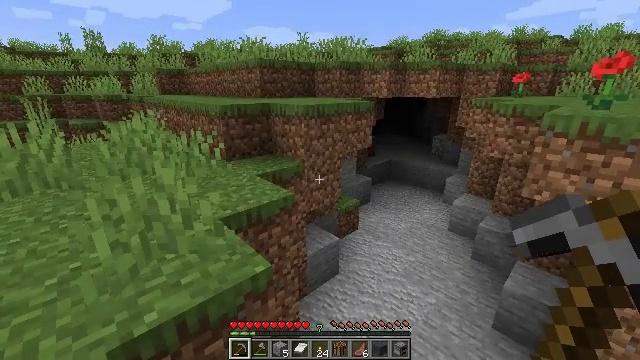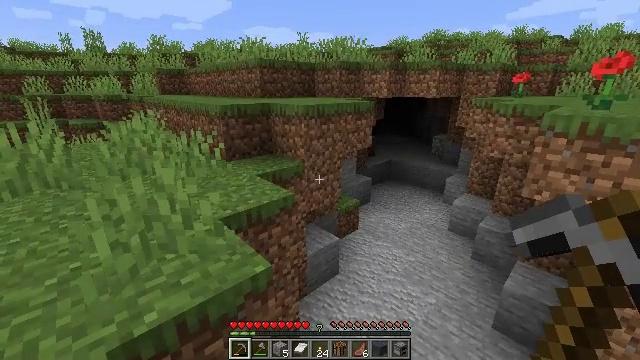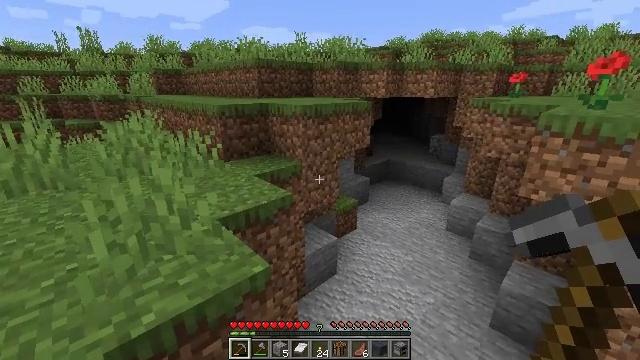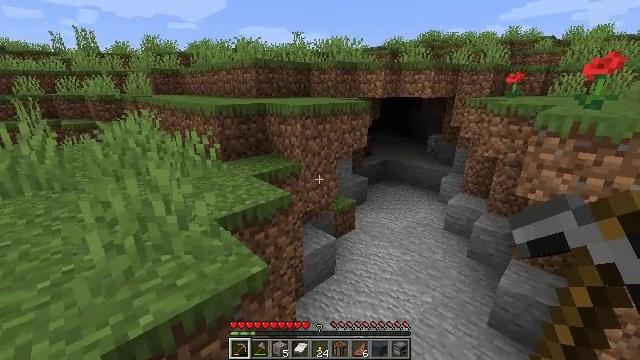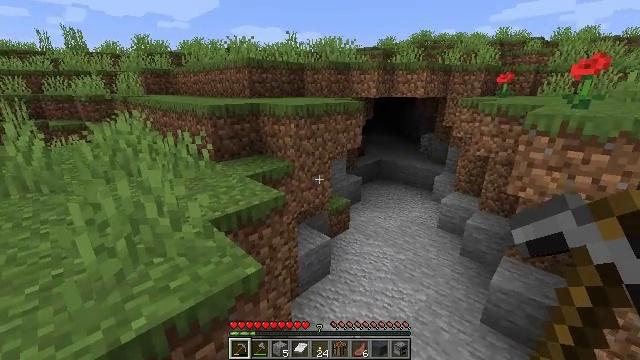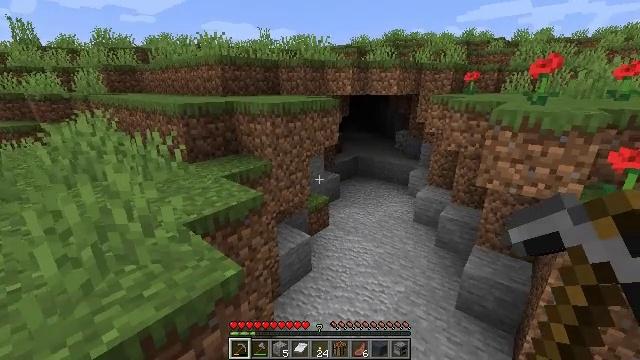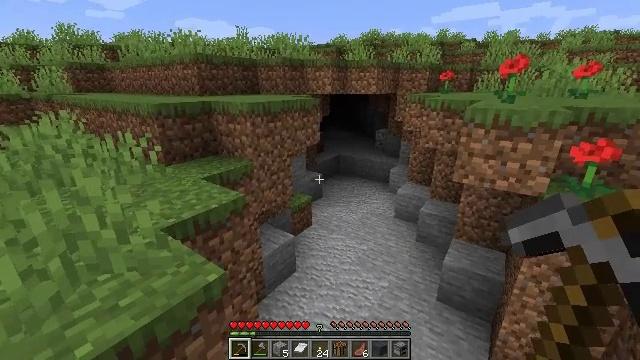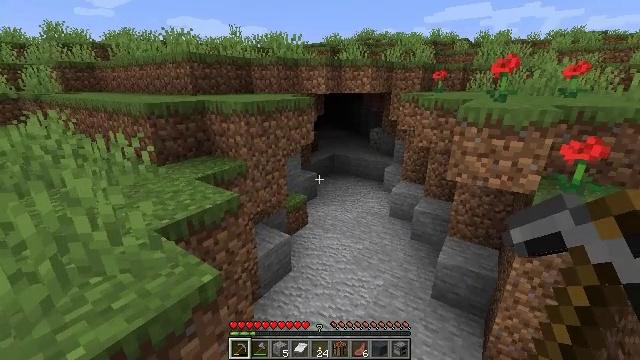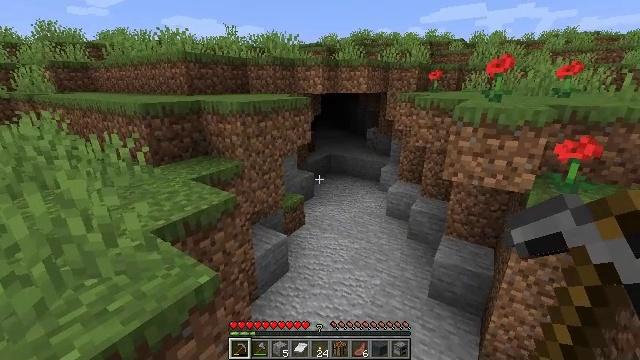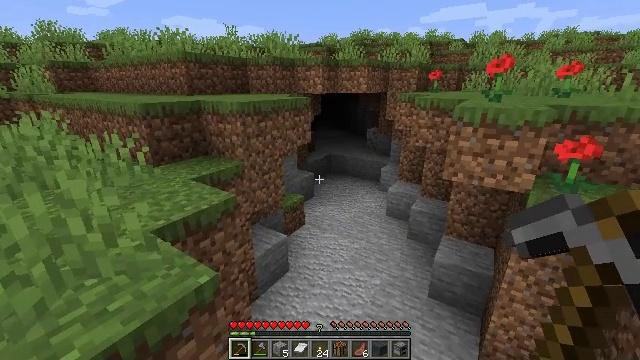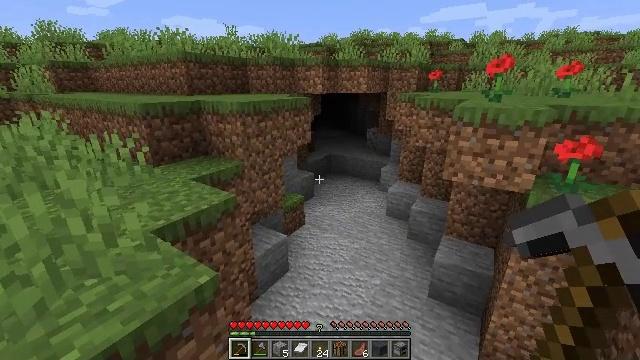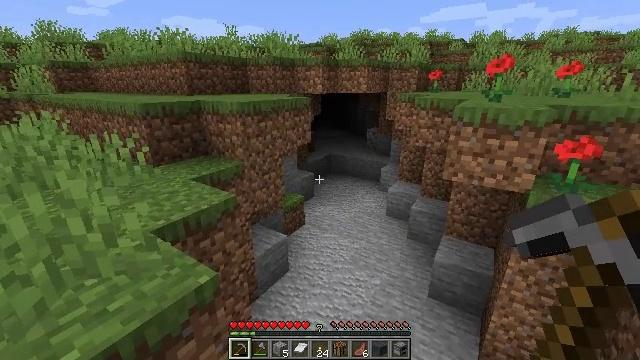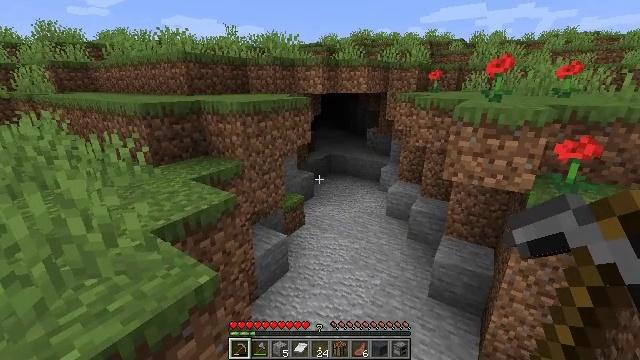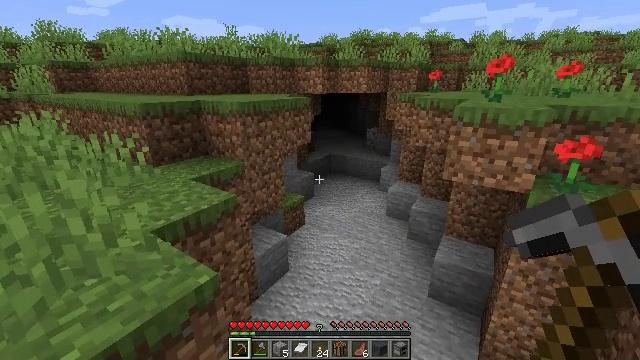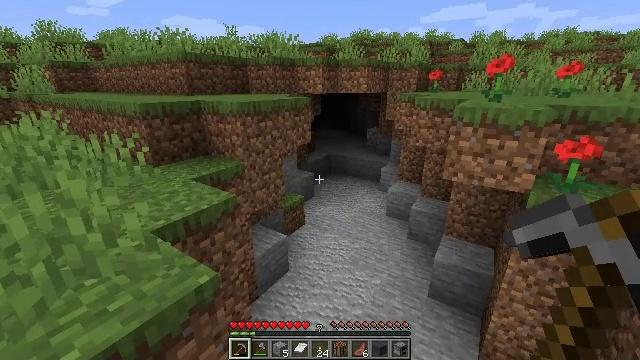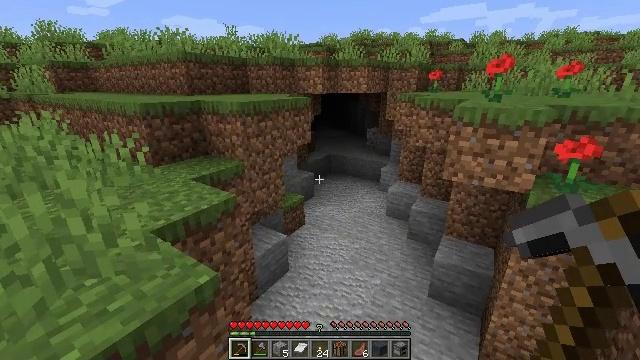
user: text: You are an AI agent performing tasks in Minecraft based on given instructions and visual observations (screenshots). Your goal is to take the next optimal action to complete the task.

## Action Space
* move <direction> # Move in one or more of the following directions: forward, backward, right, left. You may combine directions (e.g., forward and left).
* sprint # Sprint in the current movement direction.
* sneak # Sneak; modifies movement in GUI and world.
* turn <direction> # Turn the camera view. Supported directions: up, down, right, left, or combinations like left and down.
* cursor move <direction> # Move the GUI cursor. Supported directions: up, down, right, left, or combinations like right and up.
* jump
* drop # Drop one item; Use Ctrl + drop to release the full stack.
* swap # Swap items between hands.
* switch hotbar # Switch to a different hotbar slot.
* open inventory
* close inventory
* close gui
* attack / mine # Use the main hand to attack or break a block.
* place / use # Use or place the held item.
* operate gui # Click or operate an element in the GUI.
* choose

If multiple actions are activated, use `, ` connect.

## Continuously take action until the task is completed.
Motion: motion action
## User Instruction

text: Mine the pumpkin from the ground.
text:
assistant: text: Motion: sneak
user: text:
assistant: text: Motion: sneak
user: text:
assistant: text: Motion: sneak
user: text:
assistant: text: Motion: sneak, turn right
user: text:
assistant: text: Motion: sneak, turn right
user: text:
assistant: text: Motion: sneak, turn right
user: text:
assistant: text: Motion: sneak, turn right
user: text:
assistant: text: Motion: sneak
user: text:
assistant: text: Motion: sneak
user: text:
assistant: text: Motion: sneak
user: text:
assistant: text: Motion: sneak
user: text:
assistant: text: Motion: sneak
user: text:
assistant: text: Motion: sneak
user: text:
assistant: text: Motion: sneak
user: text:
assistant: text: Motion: sneak
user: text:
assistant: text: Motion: sneak
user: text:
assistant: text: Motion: sneak
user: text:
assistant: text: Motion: sneak
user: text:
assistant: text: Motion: sneak
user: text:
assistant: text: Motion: sneak
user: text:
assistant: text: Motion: sneak
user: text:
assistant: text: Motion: sneak
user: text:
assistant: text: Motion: sneak
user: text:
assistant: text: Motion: sneak
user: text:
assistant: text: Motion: sneak
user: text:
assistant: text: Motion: sneak
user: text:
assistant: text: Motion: sneak
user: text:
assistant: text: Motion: sneak
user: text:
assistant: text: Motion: sneak
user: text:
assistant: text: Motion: sneak, turn right